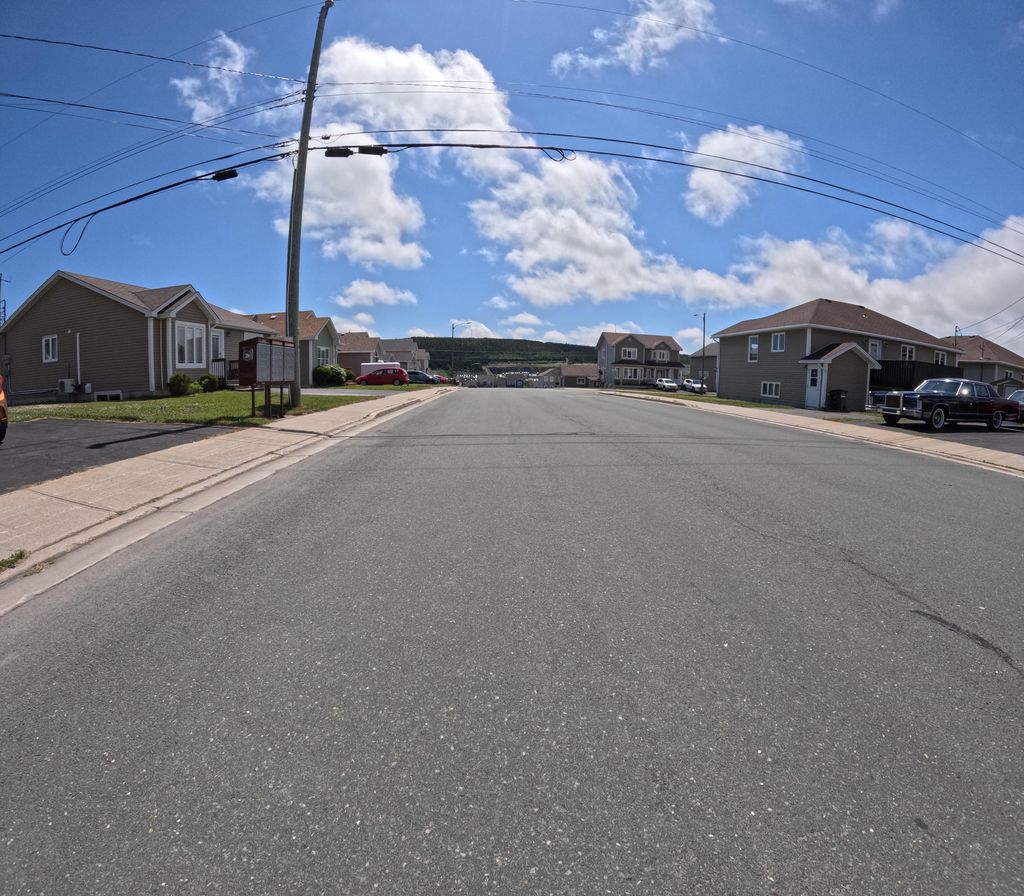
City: st_johns